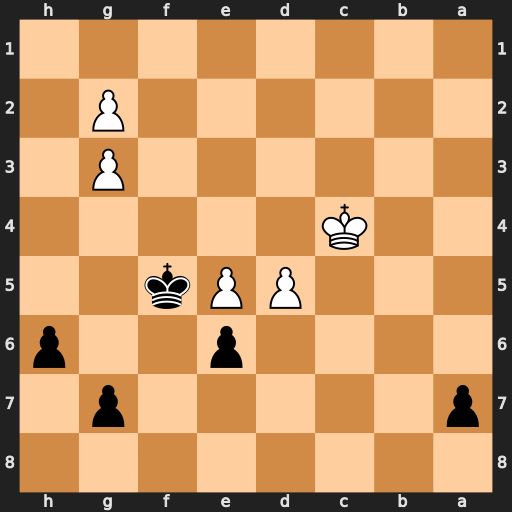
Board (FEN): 8/p5p1/4p2p/3PPk2/2K5/6P1/6P1/8
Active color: b
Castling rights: -
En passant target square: -
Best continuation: Kxe5 d6 Kxd6